Question: I had to develop a CMS using Zend Framework and I used the default namespace defined in my boostrap for my backend:
'autoloaderNamespaces[] = "Application_"'
Now I want to develop the frontend, but I don't know how to do it, since I have access to my backend from the '/public/' directory.
Then I would like to use a different layout for my frontend than the one I use for the backend access. So I found <URL> the module of my backend, or if I have to create a second module that I will use for my frontend
my file tree is like this :

So if I create a 'frontend' module, shall I create a 'frontend' directory next to the 'application'directory ?
EDIT : I created 2directories 'pub' and 'frontend' next to the application directory. In 'pub/index.php' I instanciated the bootstrap with the 'application/configs/application.ini' file with a different 'APPLICATION_FRONT_ENV' :
'''
[frontprod : production]
bootstrap.path = APPLICATION_FRONT_PATH "/bootstrap.php"
bootstrap.class = "Bootstrap"
resources.frontController.controllerDirectory = APPLICATION_FRONT_PATH "/controllers"
autoloaderNamespaces[] = "Frontend_"
resources.layout.layout = "layout"
resources.layout.layoutPath = APPLICATION_FRONT_PATH "/layouts/scripts"
[frontdev: frontprod]
phpSettings.display_startup_errors = 1
phpSettings.display_errors = 1
resources.frontController.params.displayExceptions = 1
'''
and in the 'frontend/bootstrap.php' I loaded models from 'application'directory :
'''
public function _initAutoloader(){
$baseAutoload = new Zend_Loader_Autoloader_Resource(array(
'namespace' => 'Application',
'basePath' => realpath(dirname(__FILE__).'/../application')
)
);
}
'''
And it seems to be working fine =)
thank you !
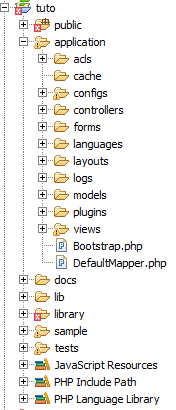
Answer: In Zend Framework you can organise your app in modules, wich suits very well to your needs. Unfortunately the doc doesn't emphasize enough the importance of this concept, and how you should implement it from day one.
Modules allows you to regroup under a same module folder everything that is related to this module only, and this way to isolate "parts" of your app in logical groups.
In your case it would be "back" and "front", but you could also have a "forum" module or let's say a "shop" module.
In the urls point of view, the default routing of a modular structure is example.com/module/controller/action, but <URL> you can also have www.example.com pointing to your "front" module and admin.example.com pointing to your backend.
Have a look at the <URL>, and don't panic, you won't have to rename everything if you move your current controllers, views and models in the "default" module.
There is an other alternative that could suit well for a backend/frontend logic, but not if you want to split your code in more logical parts (forum, blog, shop,...). You just create a second application folder (you would name 'frontend') next to the 'application' folder, and a second public directory (where you can symlink your assets folder if you use the sames), and a different namespace.
To be able to autoload your 'Application_' classes in your frontend code, just add and configure a <URL> in your frontend bootstrap. The code is quite simple :
'''
//in your frontend/Bootstrap.php
public function _initAutoloader(){
new Zend_Loader_Autoloader_Resource( array(
'namespace' => 'Application_',
'path' => realpath(dirname(__FILE__).'/../application'
)
);
}
'''
For the 'application.ini' config file i would recommend, instead of duplicating it, that you create a section '[frontprod : production]' section where you override your backend settings (and a matching '[frontdev: frontprod]' for your local settings).
I hope this helped. There is so much to say about all the topics introduced here that you should first have a look at this, then comment this answer with more specific questions about the problems you may encounter, and i'll extend the answer.